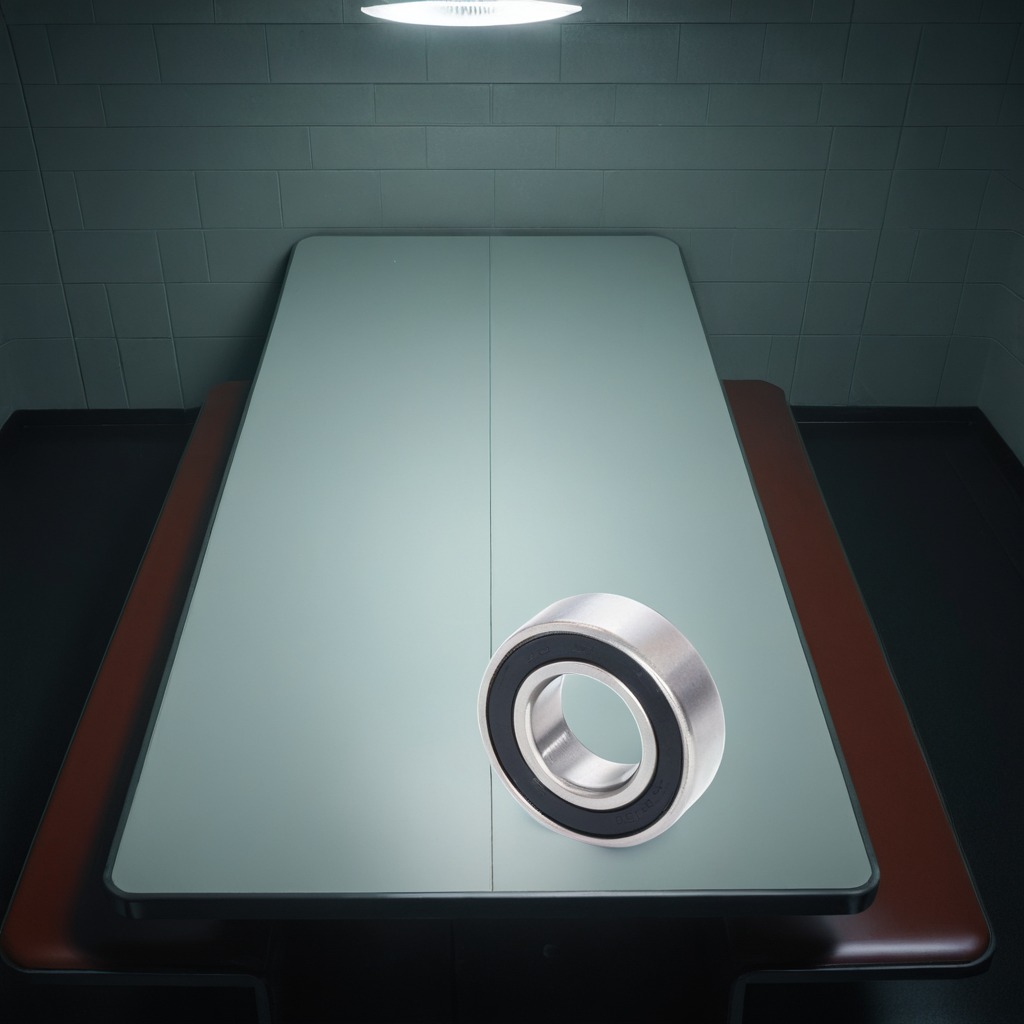
A metal ball bearing is lying on a clean empty table in a railway signal maintenance room lit by harsh overhead fluorescents photorealistic surface textures crisp shadows high dynamic range